Question: I'm trying and failing to work out how to achieve a quad-tree of materials (images) on a single plane, much like a Google Maps-style zoomable tile that gets more accurate the closer you get.
In short, I want to be able to have a 1x1 image texture (covering a plane that is 256 units wide and tall) that can then be replaced with a 2x2 texture, that can then be replaced with a 4x4 texture, and so on.
Like the image example below...

Ideally, I want to avoid having to create a different plane for each zoom level / number of segments. A perfect solution would allow me to break a single plane into 8x8 segments (highest zoom) and update the number of textures on the fly. So it would start with a 1x1 texture across all 64 (8x8) segments, then change into a 2x2 texture with each texture covering 4x4 segments, and so on.
Unfortunately, I can't work out how to do this. I explored setting the 'materialIndex' for each face but you aren't able to update those after the first render so that wouldn't work. I've tried looking into UV coordinates but I don't understand how it would work in this situation, nor how to actually implement that in Three.js - there is little in the way of documentation / examples for this specific case.
A vertex shader is another option that came up in research, but again I don't know enough to understand how to construct that.
I'd appreciate any and all help with this, it will be a technique that proves valuable for other Three.js users I'm sure.
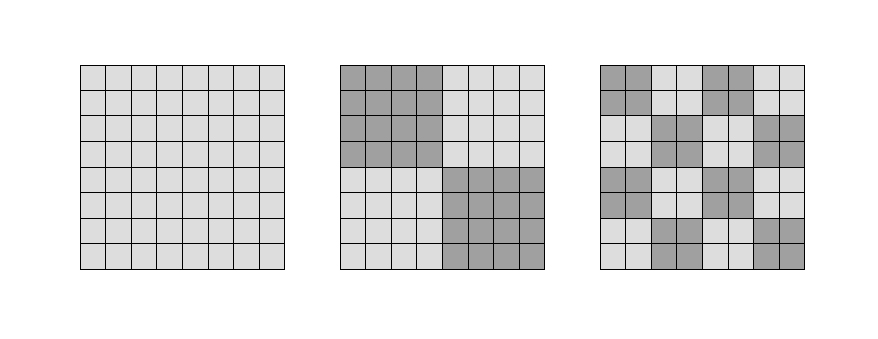
Answer: Not 100% sure what you are trying to do, whether you are talking about texture atlasing (looking up and different textures based on current setting/zooms) but if you are looking for quad-tree based texturing that increases in detail as you zoom in then this is essentially what mipmaping is and does.
(It can be also be used to do all sorts of weird things because of that, but that's another adventure entirely)
Generally mipmapping is automatic based on the filtering you use - however it sounds like you need more control over it.
I created an example hidden away in the three.js source tree which may help:
<URL>
Which shows you how to load each mipmap level in manually, rather than have it just be automatically generated.
HTH